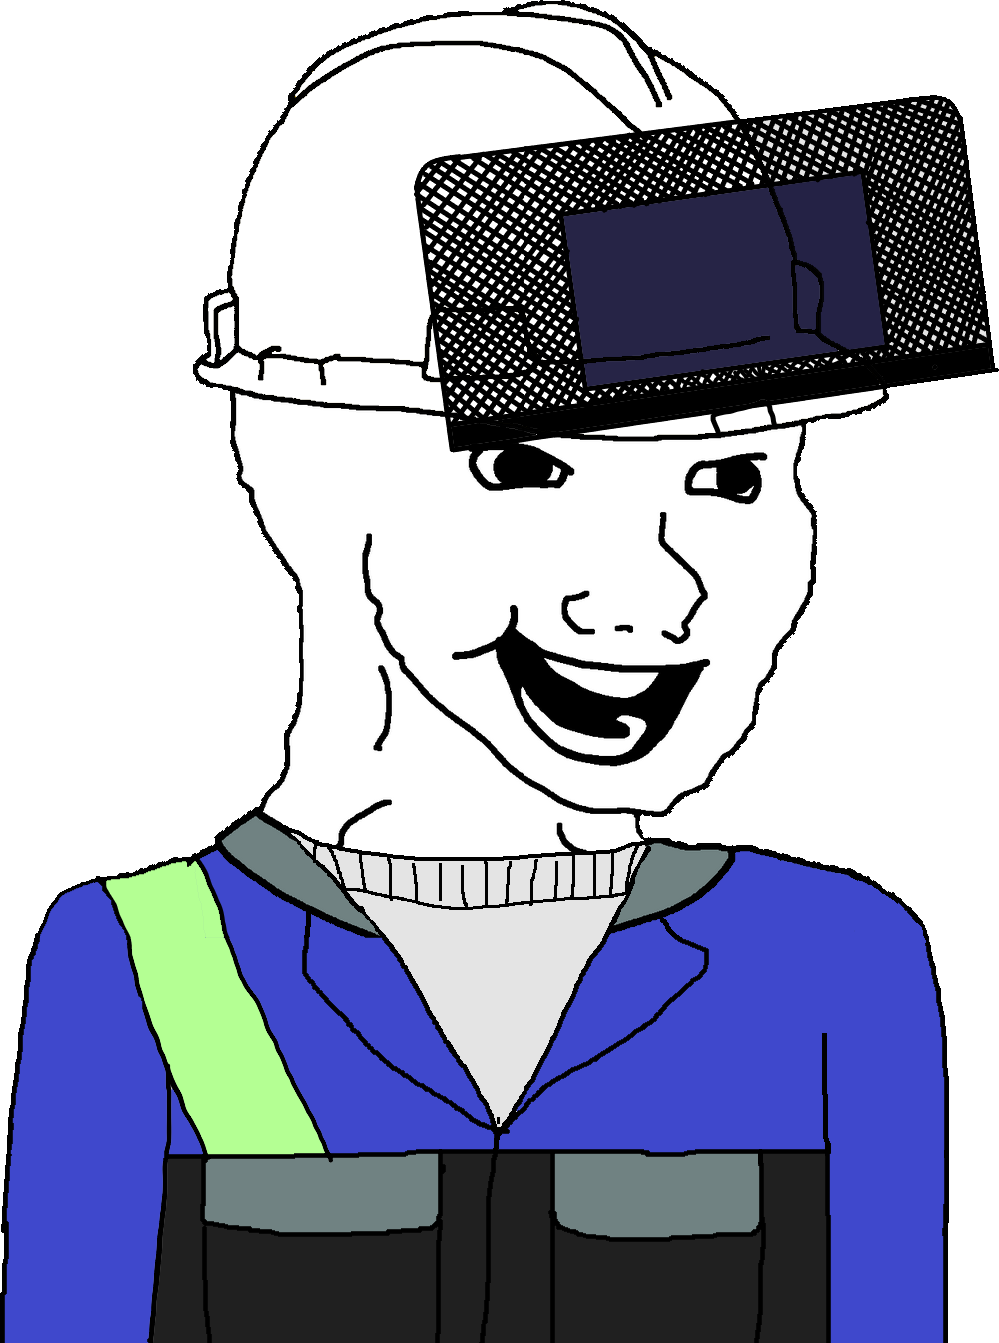
Label: 5_Bloomer